Question: This may seem like an overly simple question. What is the default colour of the x, y and z axis in Matlab? I have searched the internet and can't seem to find an answer. Bellow is a sample graph. As I know the data, I think the blue line represents z axis, red represents y axis and yellow represents the x axis. However, I am not sure and would like someone to confirm this,
Thanks.
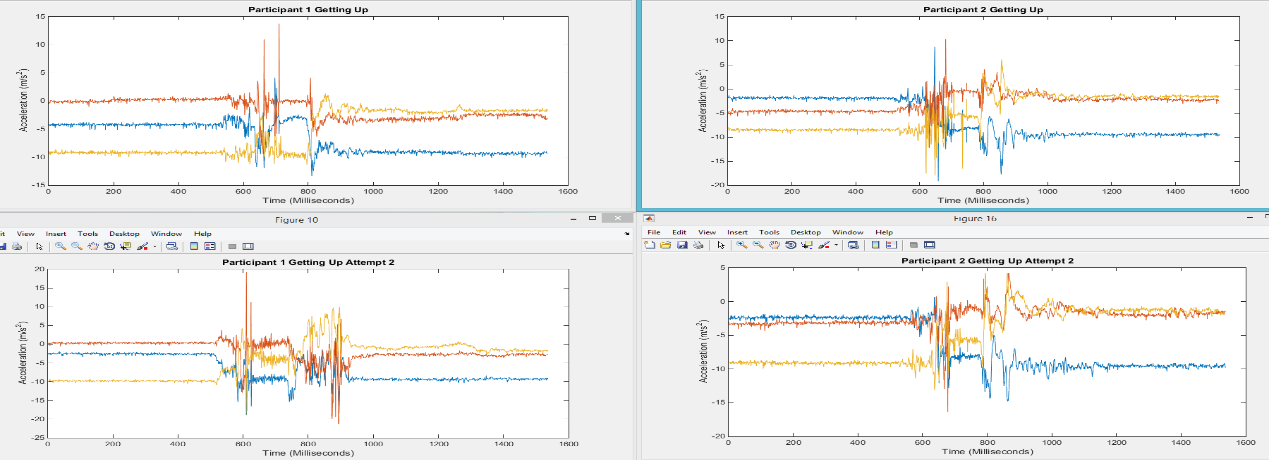
Answer: Matlab will colour plots consecutively from the same palette in the order in which you call the 'plot' commands, so in all your examples the blue line is the first one you plotted and so on. The 'colororder' is static but can be changed. See <URL> page for the order and how to change it.
As far as 'x, y and z' goes are you referring to the meanings you have ascribed to the data? Because matlab doesn't infer anything like that - if your variables are called 'x' or 'y' or whatever it will ignore that and plot them in the order you called the plot commands.